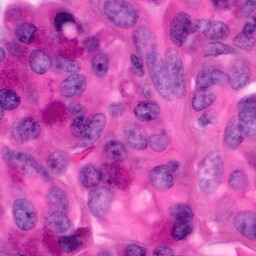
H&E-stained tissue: Pancreatic